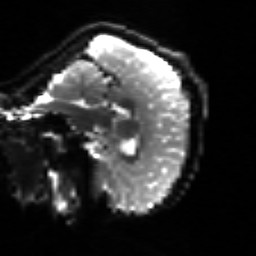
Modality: sbref
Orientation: sagittal
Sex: male
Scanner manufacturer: siemens
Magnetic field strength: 3 T
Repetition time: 5 s
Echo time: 0.071 s